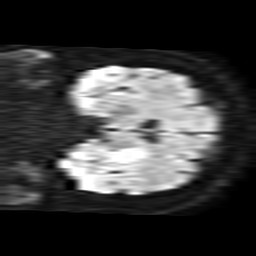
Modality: TRACE
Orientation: coronal
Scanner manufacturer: philips
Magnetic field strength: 1.5 T
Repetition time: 3.395 s
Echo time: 0.06922 s